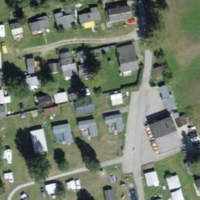
EUNIS habitat code: 24
Species observed at this site:
Sorbus aucuparia
Acer pseudoplatanus
Stachys sylvatica
Phoenicurus ochruros
Fringilla coelebs
Bartsia alpina
Aegopodium podagraria
Sedum acre